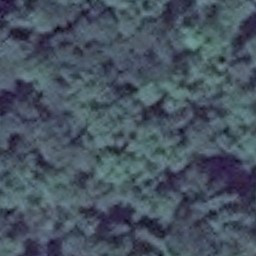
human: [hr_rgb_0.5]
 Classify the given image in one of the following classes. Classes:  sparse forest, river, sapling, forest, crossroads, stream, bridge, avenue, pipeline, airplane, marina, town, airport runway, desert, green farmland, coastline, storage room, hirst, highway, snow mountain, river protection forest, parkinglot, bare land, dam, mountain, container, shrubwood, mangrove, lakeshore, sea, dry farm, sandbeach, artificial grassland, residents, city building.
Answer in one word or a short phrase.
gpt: forest